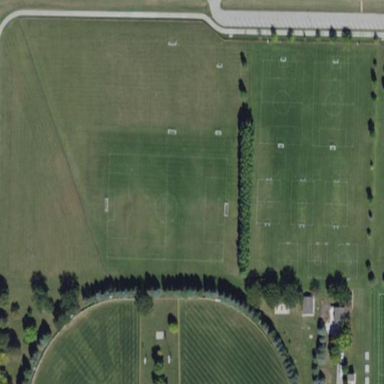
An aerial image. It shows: Soccer pitch designated for leisure and sports activities.